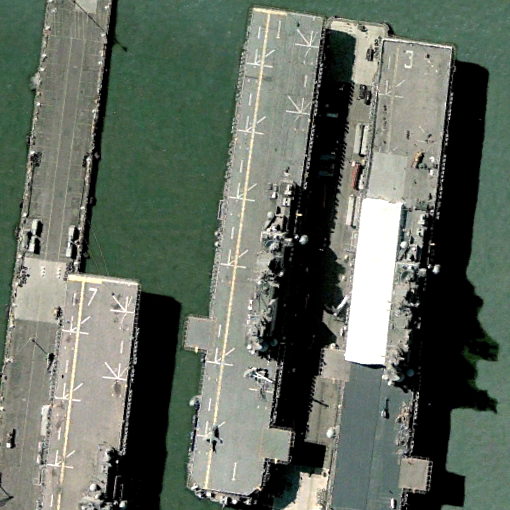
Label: assault